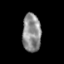
Tissue: skin
Cell type: Endothelial cells
Senescence score: 0.2478
Nuclear area (px): 690
Mean DAPI intensity: 141.794